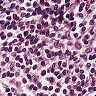
Metastatic tissue present: no